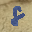
Label: 8